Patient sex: M
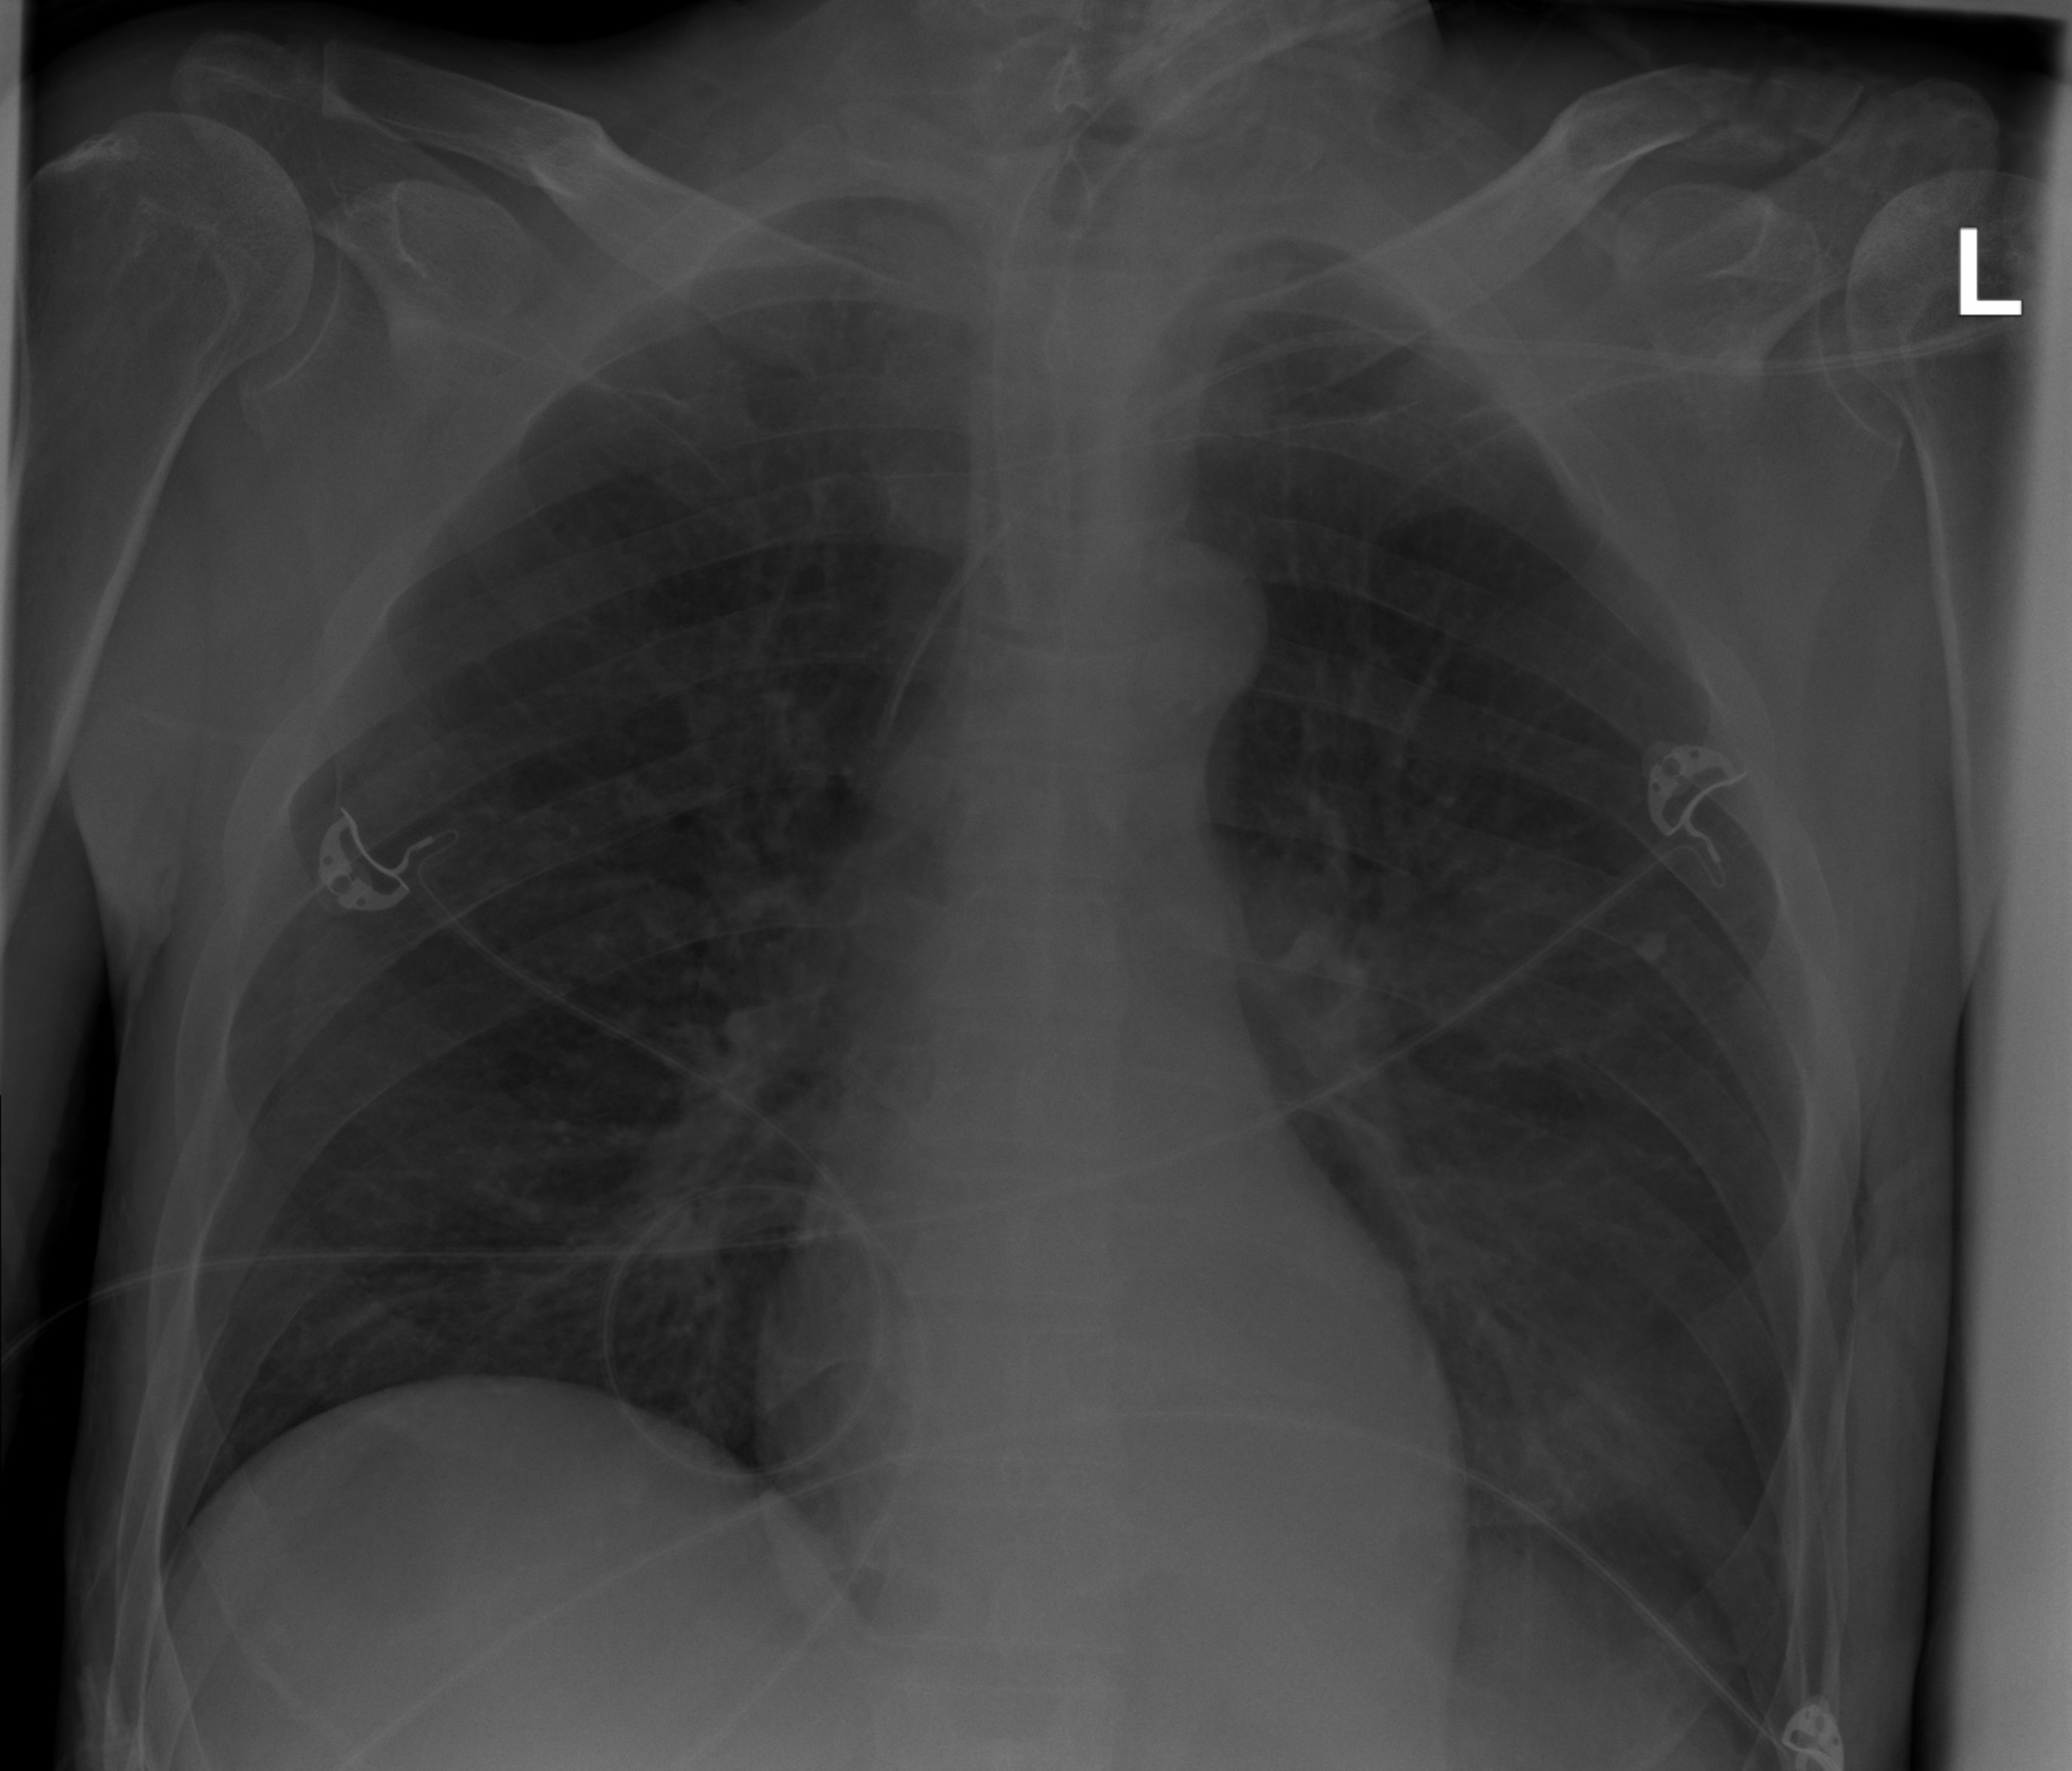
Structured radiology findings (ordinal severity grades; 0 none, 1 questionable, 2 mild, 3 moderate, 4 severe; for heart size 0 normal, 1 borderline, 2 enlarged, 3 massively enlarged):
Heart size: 0
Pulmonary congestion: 2
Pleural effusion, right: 0
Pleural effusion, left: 2
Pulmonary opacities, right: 0
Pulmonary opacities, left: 2
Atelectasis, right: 2
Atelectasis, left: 2